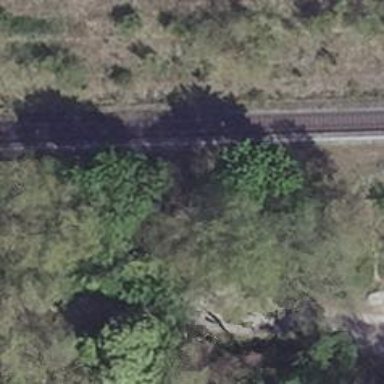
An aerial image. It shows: Close-up of railway platform edge.